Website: crate-barrel
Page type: store-pickup
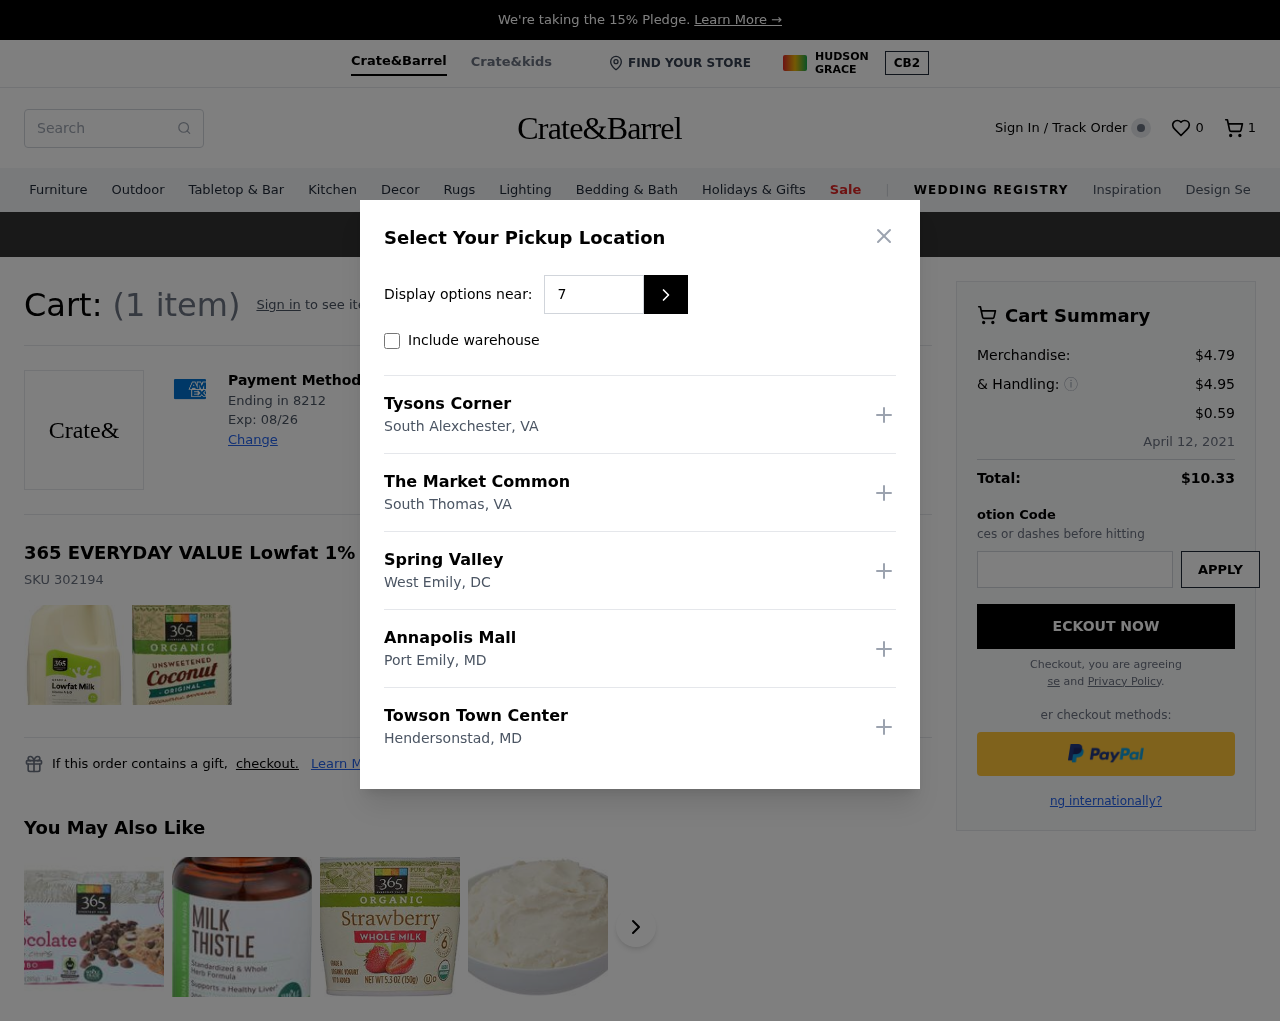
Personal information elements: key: PII_CARD_EXPIRY
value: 08/26
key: PII_CARD_LAST4
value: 8212
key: PII_LOCATION1_CITY
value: South Alexchester
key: PII_LOCATION1_NAME
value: Tysons Corner
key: PII_LOCATION1_STATE
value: VA
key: PII_LOCATION2_CITY
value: South Thomas
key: PII_LOCATION2_NAME
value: The Market Common
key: PII_LOCATION2_STATE
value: VA
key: PII_LOCATION3_CITY
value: West Emily
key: PII_LOCATION3_NAME
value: Spring Valley
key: PII_LOCATION3_STATE
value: DC
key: PII_LOCATION4_CITY
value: Port Emily
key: PII_LOCATION4_NAME
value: Annapolis Mall
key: PII_LOCATION4_STATE
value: MD
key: PII_LOCATION5_CITY
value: Hendersonstad
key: PII_LOCATION5_NAME
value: Towson Town Center
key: PII_LOCATION5_STATE
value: MD
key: PII_POSTCODE
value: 73765
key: PII_STATE_ABBR3
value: VA
Product elements: key: PRODUCT1_NAME
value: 365 EVERYDAY VALUE Lowfat 1% Milk, 128 FZ
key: PRODUCT1_SKU
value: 302194
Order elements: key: ORDER_NUM_ITEMS
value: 1
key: ORDER_NUM_ITEMS
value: (1 item)
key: ORDER_SUBTOTAL
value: $4.79
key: ORDER_SHIPPING_COST
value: $4.95
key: ORDER_SURCHARGE
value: $0.59
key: ORDER_DELIVERY_DATE
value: April 12, 2021
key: ORDER_TOTAL
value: $10.33
Search elements: key: HEADER_SEARCH
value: Search
Other elements: key: WISHLIST_NUM_ITEMS
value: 0